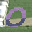
Label: 0